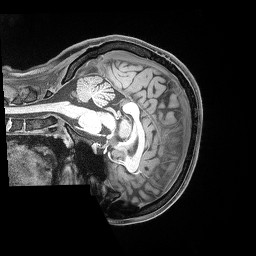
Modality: T1w
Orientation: sagittal
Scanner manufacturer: siemens
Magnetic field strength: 3 T
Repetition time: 2.53 s
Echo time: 0.00169 s